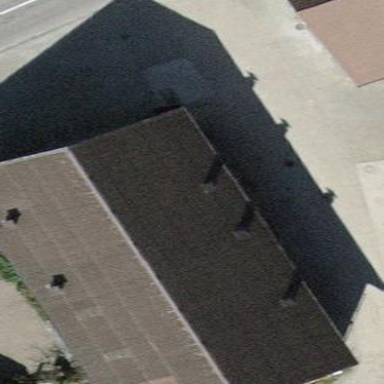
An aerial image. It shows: Gabled roof on farm auxiliary building.